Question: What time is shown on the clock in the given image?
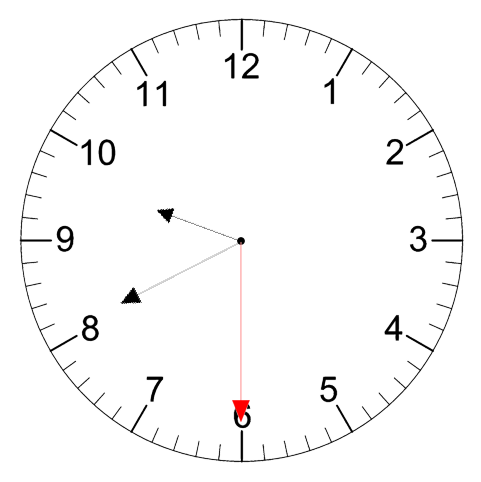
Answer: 09:40:30